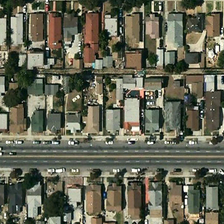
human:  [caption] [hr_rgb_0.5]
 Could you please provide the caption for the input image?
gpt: many yellow buildings and some green trees are in two sides of a road in a dense residential area .

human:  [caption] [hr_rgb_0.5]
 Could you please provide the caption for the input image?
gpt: many yellow buildings and some green trees are in two sides of a road in a dense residential area .

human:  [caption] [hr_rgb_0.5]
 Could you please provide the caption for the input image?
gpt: many yellow buildings and some green trees are in two sides of a road in a dense residential area .

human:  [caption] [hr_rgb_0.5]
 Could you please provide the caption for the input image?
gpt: many yellow buildings and some green trees are in two sides of a road in a dense residential area .

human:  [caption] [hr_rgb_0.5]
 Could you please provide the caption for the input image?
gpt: many yellow buildings and some green trees are in two sides of a road in a dense residential area .